Field crop: tomato
Growth stage: 1
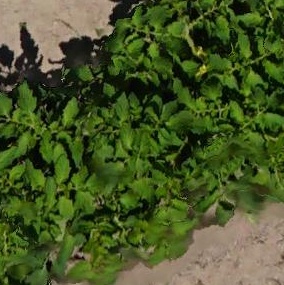
Species: tomato